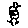
Label: bird